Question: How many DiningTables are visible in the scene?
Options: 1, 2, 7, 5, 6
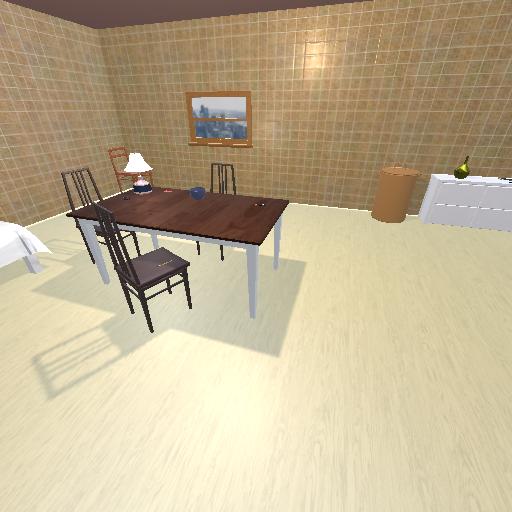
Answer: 1